The image is a 2-D grayscale rendering of a rotating-machine vibration signal (signal-to-image). Diagnose the rotating machine from this image, choosing from: normal, misalignment, unbalance, looseness.
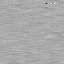
Answer: misalignment